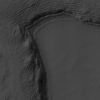
Label: not_dusty